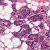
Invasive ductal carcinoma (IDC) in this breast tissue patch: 1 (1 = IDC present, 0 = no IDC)